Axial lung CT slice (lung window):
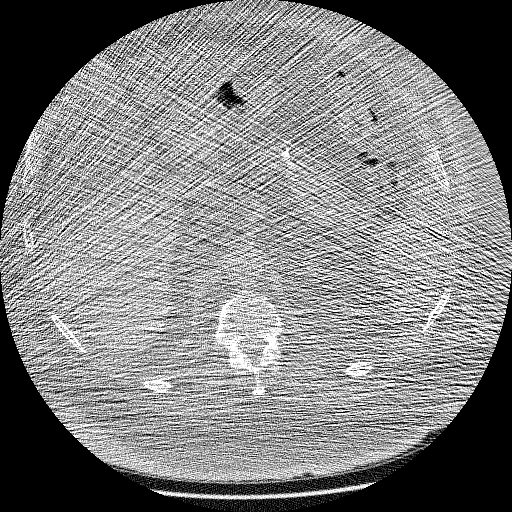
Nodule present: no